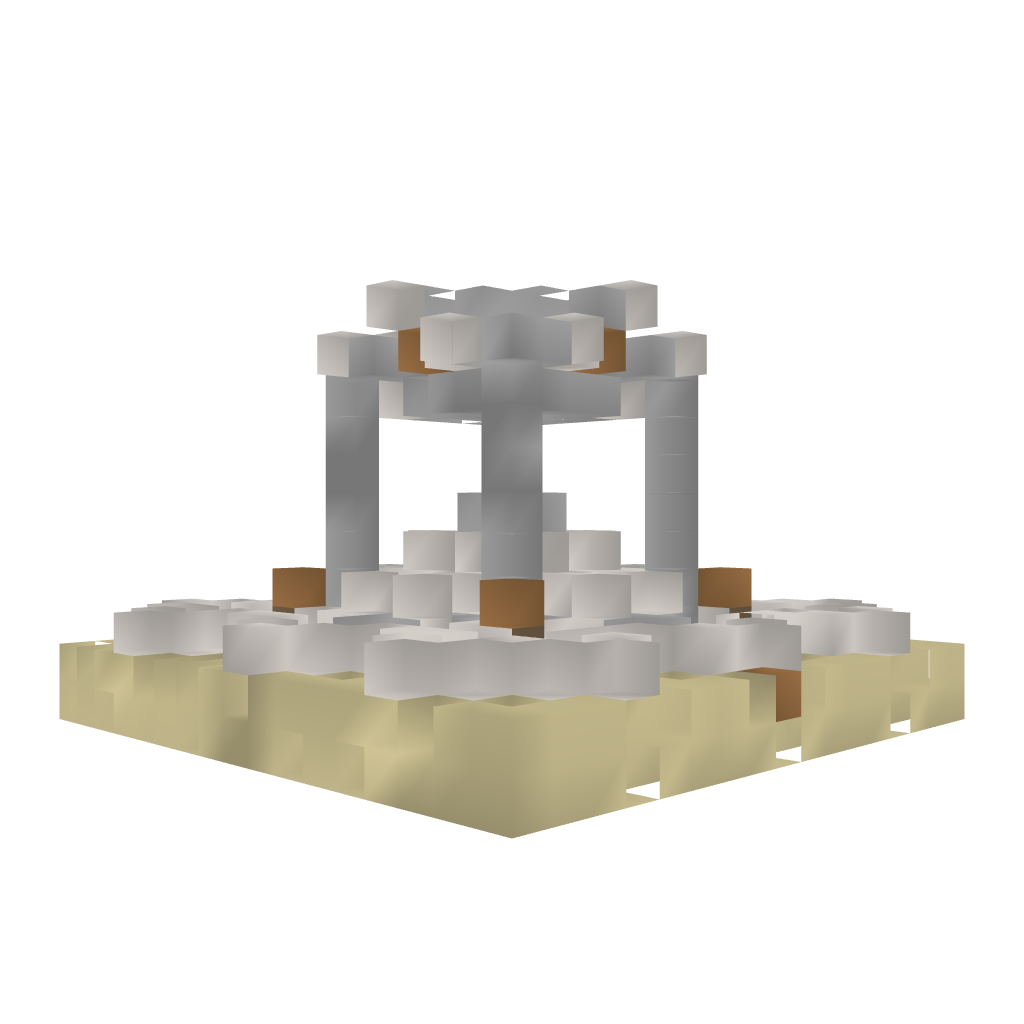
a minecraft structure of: Big Quartz Fountain